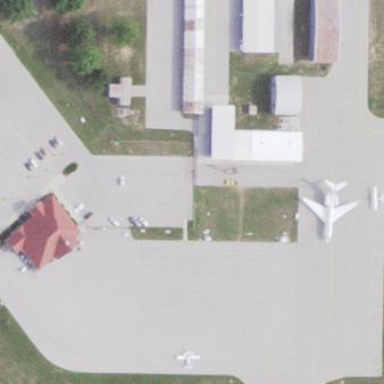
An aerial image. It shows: Apron at the airport.